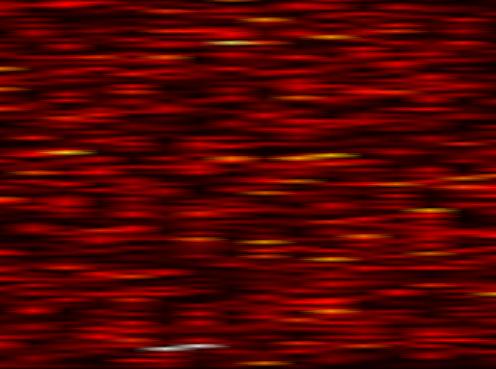
Label: UFMC